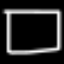
Label: square